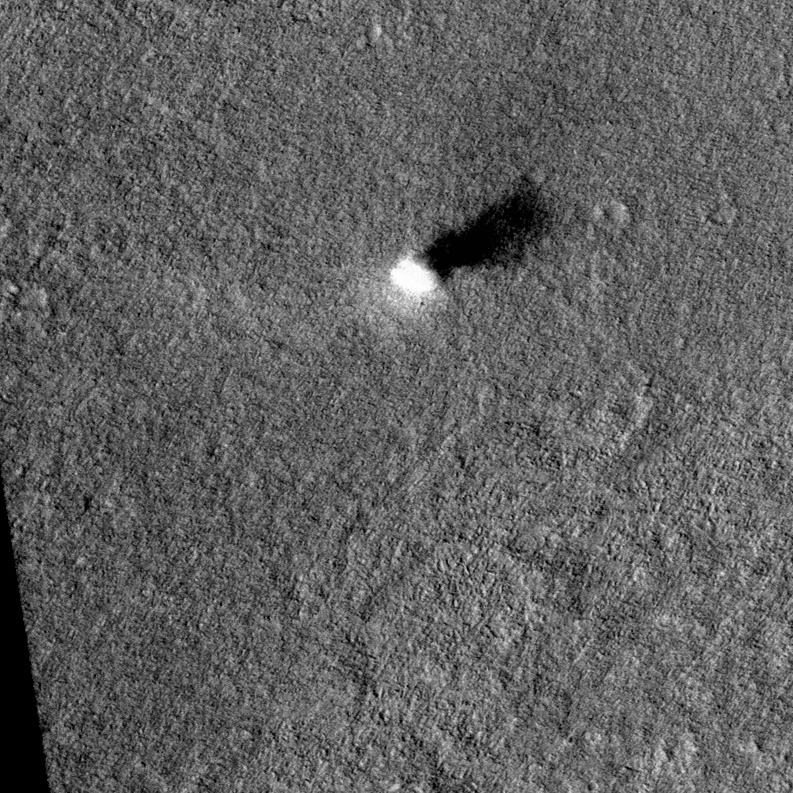
Label: dustdevil